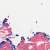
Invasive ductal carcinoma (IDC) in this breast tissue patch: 0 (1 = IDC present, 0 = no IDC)